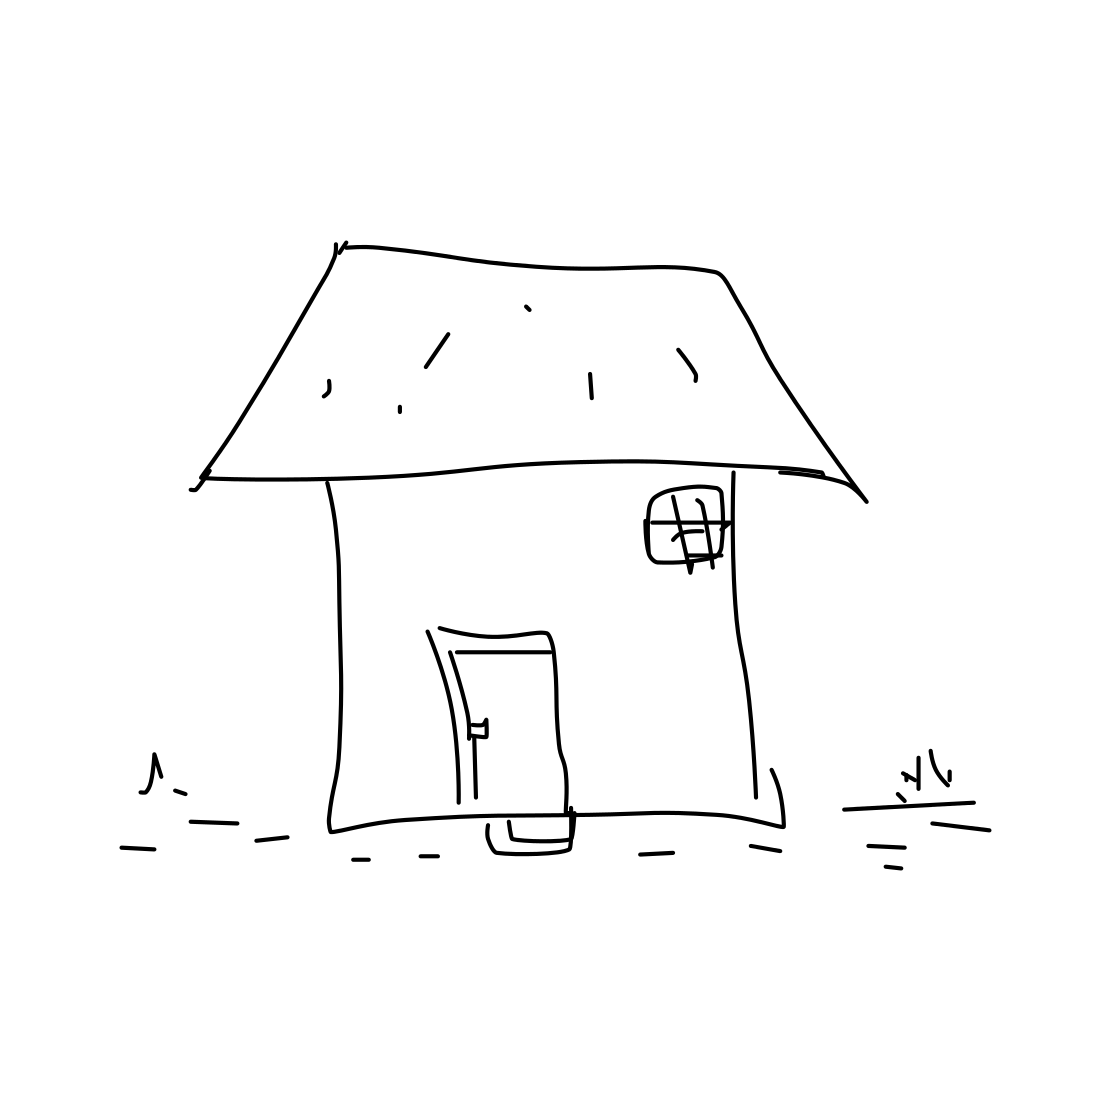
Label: house